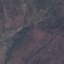
Land use / land cover: HerbaceousVegetation